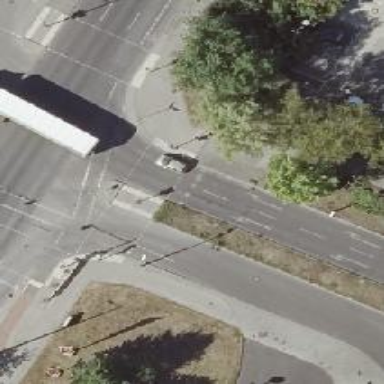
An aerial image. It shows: Road crossing with traffic signals and pedestrian island.